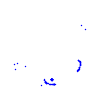
Particle: proton